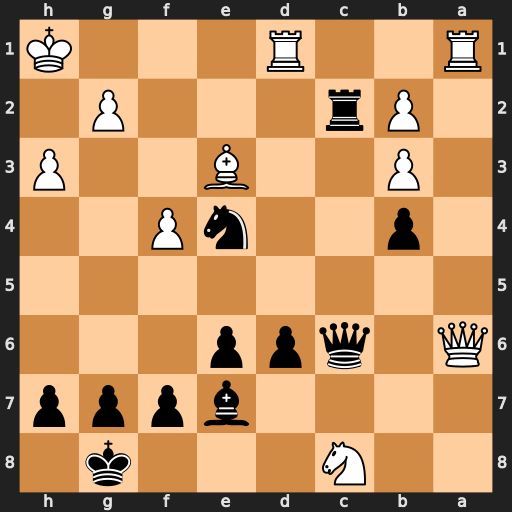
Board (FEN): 2N3k1/4bppp/Q1qpp3/8/1p2nP2/1P2B2P/1Pr3P1/R2R3K
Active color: b
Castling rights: -
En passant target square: -
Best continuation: Ng3+ Kg1 Rxg2#